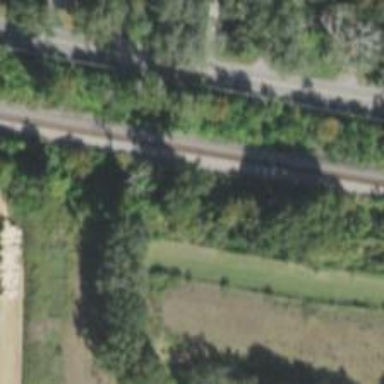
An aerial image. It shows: Railway track.